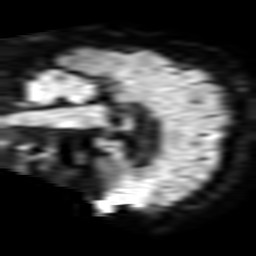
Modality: TRACE
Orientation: sagittal
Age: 60
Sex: male
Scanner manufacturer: philips
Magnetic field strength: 3 T
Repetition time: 3.47 s
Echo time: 0.076 s